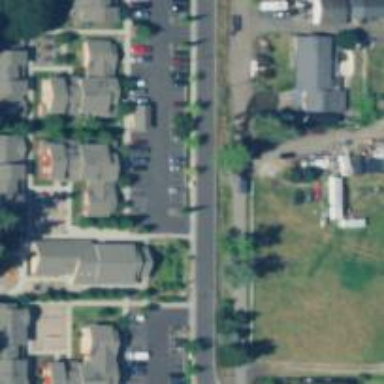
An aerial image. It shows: Residential road with asphalt surface and sidewalk on the left side.